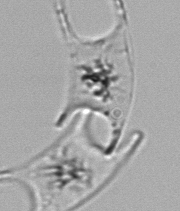
Label: Eucampia